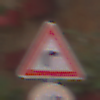
Verkehrszeichen: KurveRechts
Zusatzzeichen unten: Geschwindigkeit60
Umgebung: Outdoor, Urban
Tageszeit: MorningAfternoon
Wetter: Clear
Licht: Natural
Jahreszeit: NotSpecified
Kontrast: LowContrast